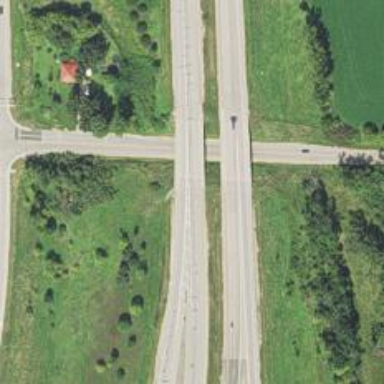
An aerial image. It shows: Bridge over motorway.